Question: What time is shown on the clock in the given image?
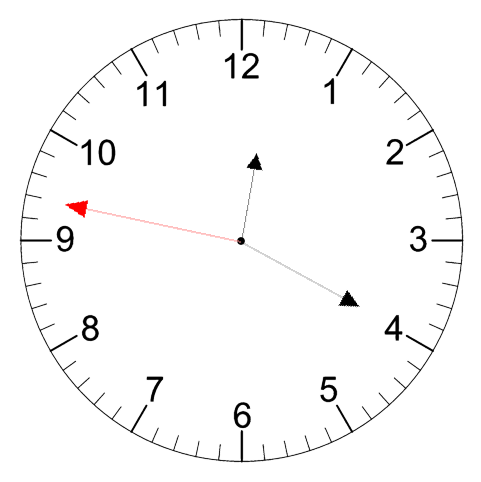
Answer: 12:19:47